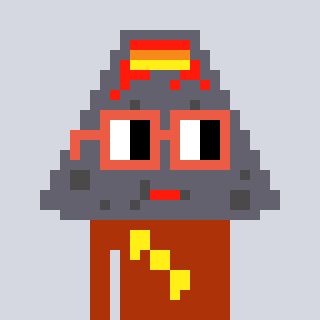
a pixel art character with square orange glasses, a volcano-shaped head and a hotbrown-colored body on a cool background